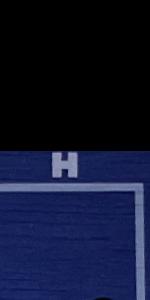
Label: Empty